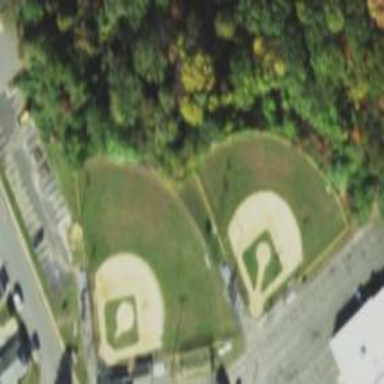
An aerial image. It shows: Baseball pitch for leisure and sports activities.